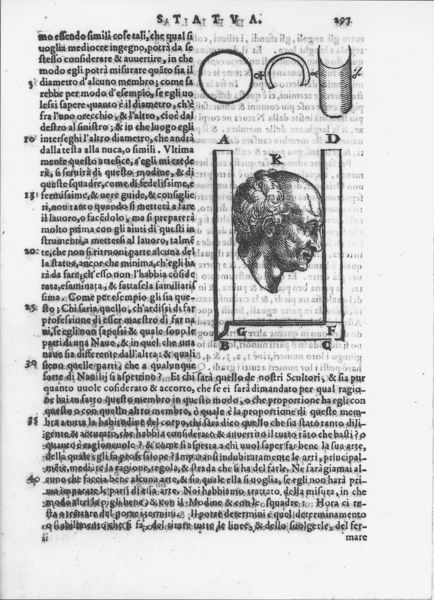
Titel: Die Schublehre (normae) zur Messung von Durchmessern.
Künstler: Leon Battista Alberti
Schlagwörter: kopf, mann, mund, nase, stirn, zeichnung, masse, zylinder, augen, hals, auge, haare, locken, kreis, rund, schrift, glatze, zahlen, buch, rechteck, druck, seite, illustration, text, zeilen, nummerierung, abbildung, wissenschaft, latein, abmessungen, maß, vermessung, abstand, dicke, durchmesser, mare, koof, statua, zeilennummern